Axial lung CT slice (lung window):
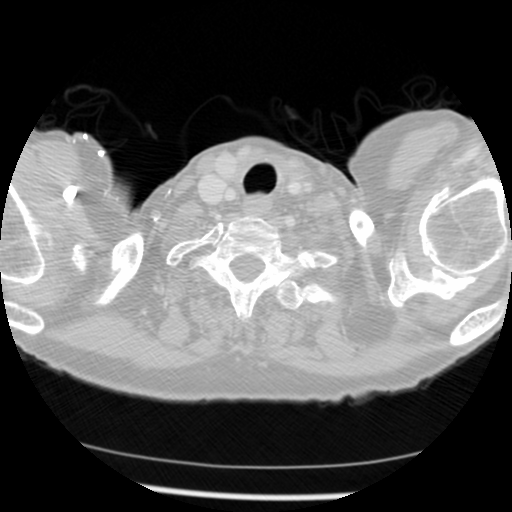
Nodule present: no